Question:
Is it possible to get current distance between left and right? Not full width.
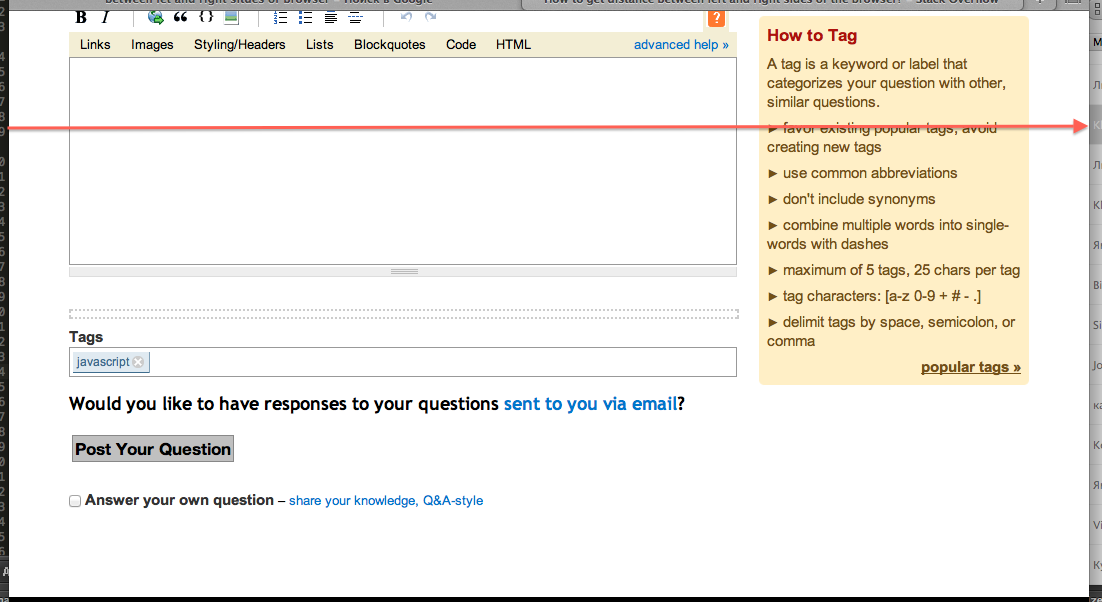
Answer: <URL>.
There's also <URL> which does not include scrollbar, margin, border, or padding - the latter 3 are irrelevant if you have 'margin:0; padding:0;' and no border set to the 'body', which is the case when using a reset stylesheet. Otherwise you just have to compensate for these.
- 'clientWidth'- 'window.innerWidth'<URL>
Here's a <URL> comparing both.
---
'window.innerWidth' is not supported in IE<9, so using a mix of 'innerWidth' and 'clientWidth' (for older IE) is probably the best approach:
'''
var viewportWidth = window.innerWidth || document.body.clientWidth;
'''
Also, even though 'clientWidth' is not standardized by the W3C, it is supported in all major browsers so many people find it reliable enough to use solely 'clientWidth' instead of the W3C standard 'innerWidth'.
If not including the scrollbar is important for your use-case then 'clientWidth' can be used as the first/only option:
'''
var viewportWidth = document.body.clientWidth; //no scrollbars included
'''
Ensure that 'body' has 'margin:0' and 'padding:0' in case you use the above.